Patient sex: F
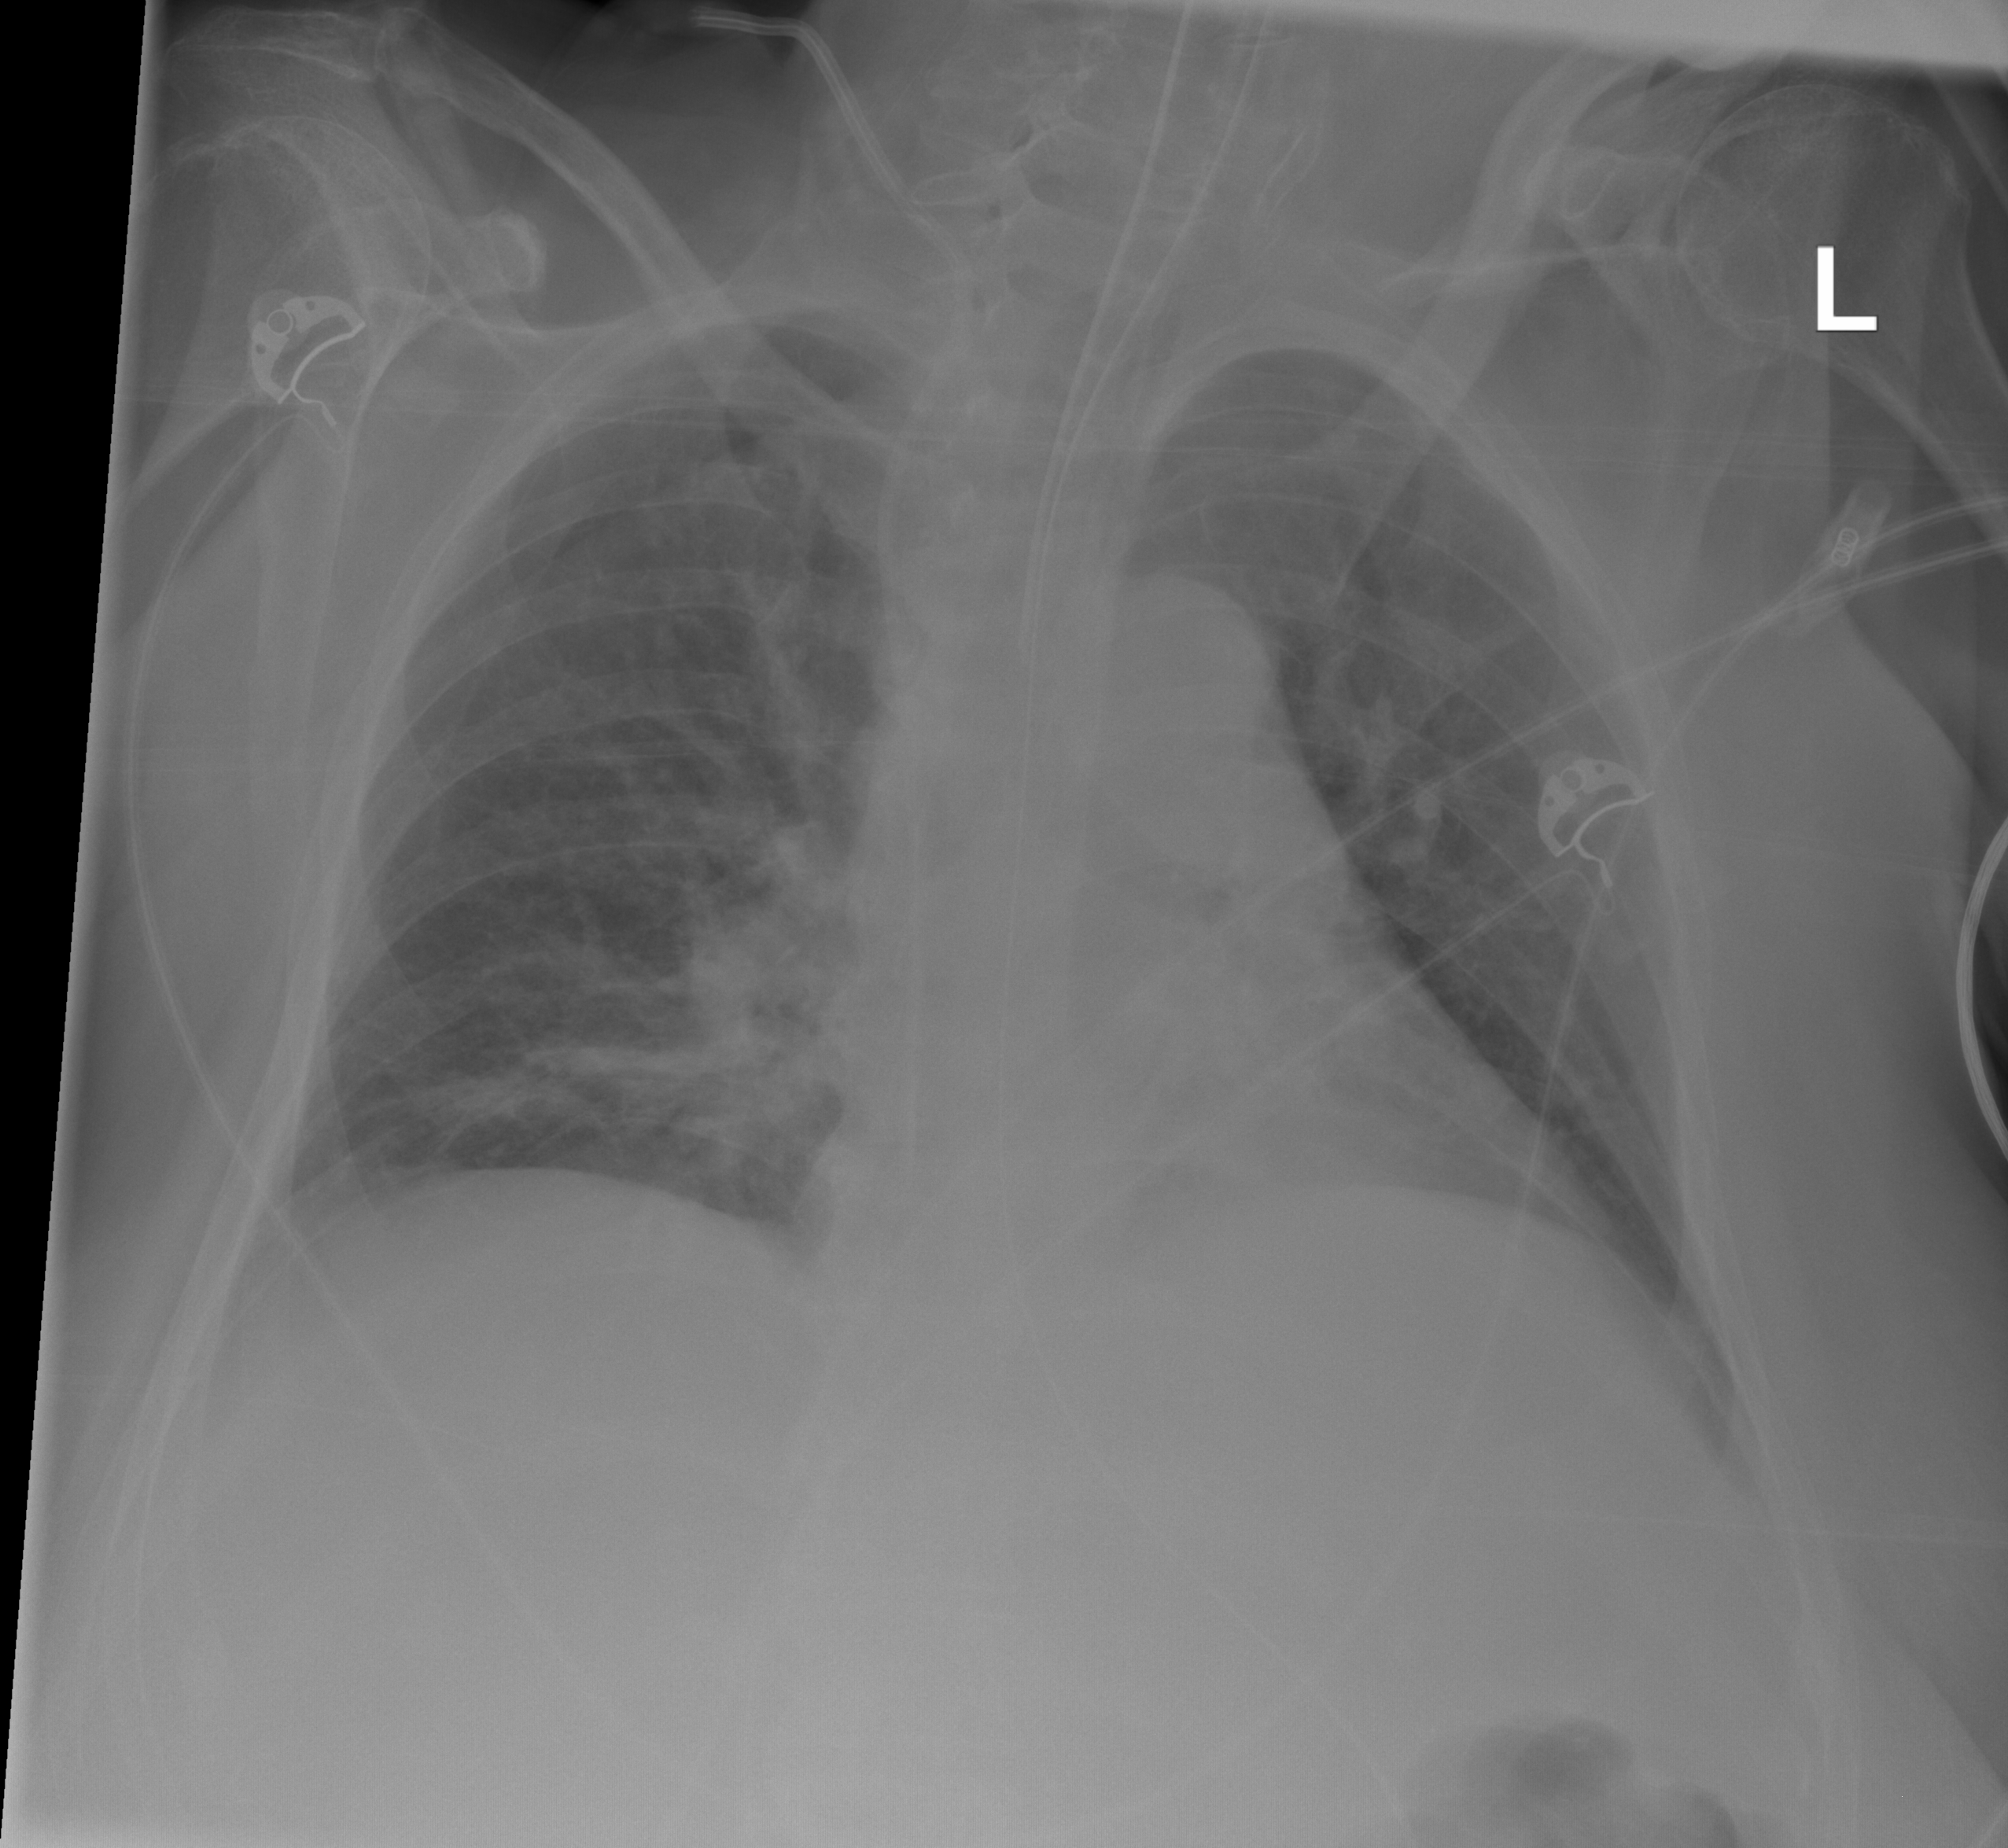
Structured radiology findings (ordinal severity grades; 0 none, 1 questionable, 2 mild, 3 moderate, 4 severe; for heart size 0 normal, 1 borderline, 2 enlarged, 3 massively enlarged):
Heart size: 0
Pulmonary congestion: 0
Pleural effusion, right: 0
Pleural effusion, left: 0
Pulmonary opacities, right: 0
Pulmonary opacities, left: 0
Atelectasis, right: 2
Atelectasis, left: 0